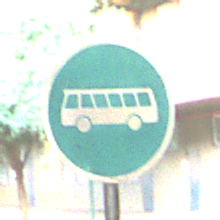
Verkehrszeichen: Busssonderstreifen
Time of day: MorningAfternoon
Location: Roofed (Special)
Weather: NotSpecified
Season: NotSpecified
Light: Artificial